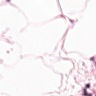
Metastatic tissue present: no